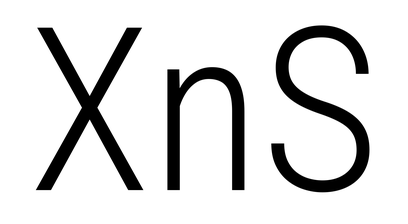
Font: Roboto_Condensed_Light